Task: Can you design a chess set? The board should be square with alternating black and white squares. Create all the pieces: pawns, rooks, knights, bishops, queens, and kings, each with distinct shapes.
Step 3546:
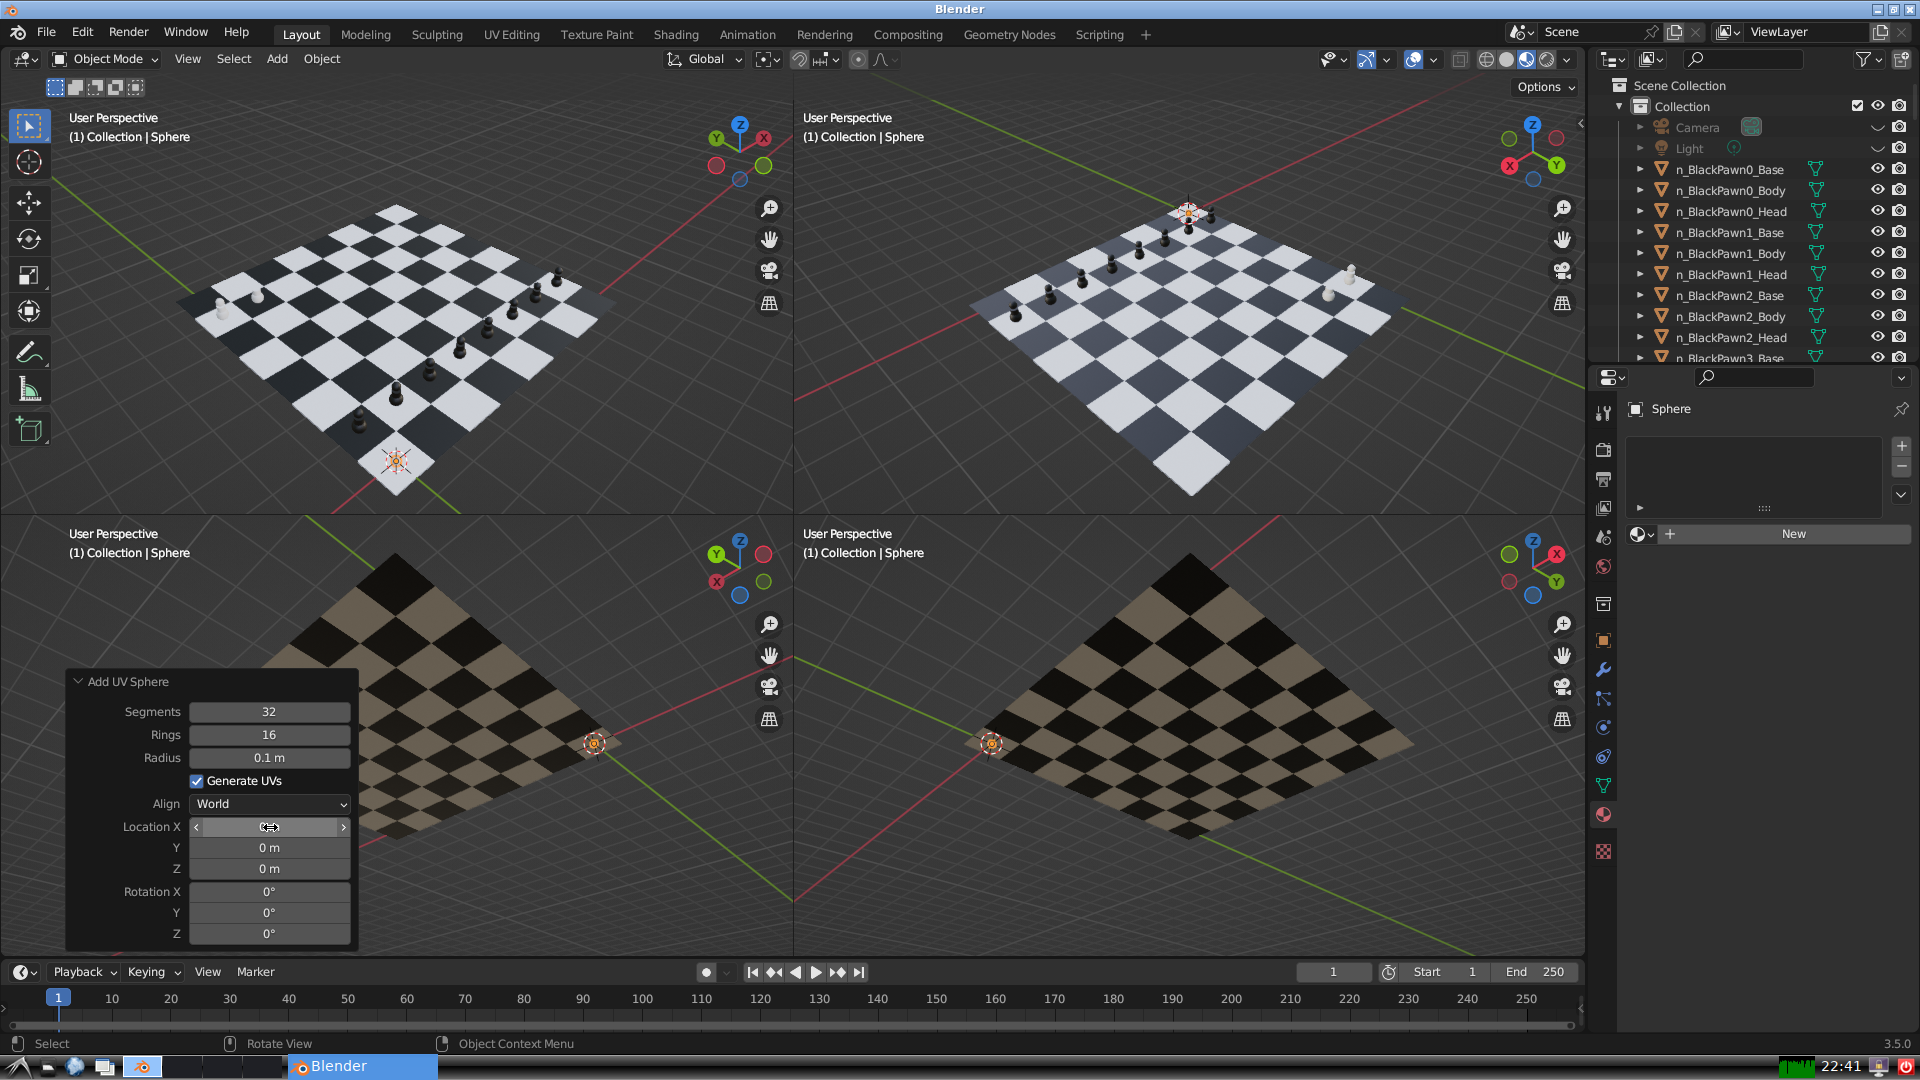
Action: click: no